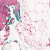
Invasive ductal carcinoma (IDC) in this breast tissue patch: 0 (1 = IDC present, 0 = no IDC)